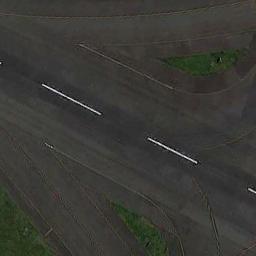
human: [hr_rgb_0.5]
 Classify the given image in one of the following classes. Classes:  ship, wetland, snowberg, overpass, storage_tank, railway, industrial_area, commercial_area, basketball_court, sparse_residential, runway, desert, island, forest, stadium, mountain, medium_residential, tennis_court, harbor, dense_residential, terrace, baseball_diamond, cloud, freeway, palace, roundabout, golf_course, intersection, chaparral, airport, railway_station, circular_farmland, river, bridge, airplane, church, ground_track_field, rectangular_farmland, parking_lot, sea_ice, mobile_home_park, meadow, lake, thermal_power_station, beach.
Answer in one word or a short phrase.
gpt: runway